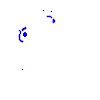
Particle: kaon